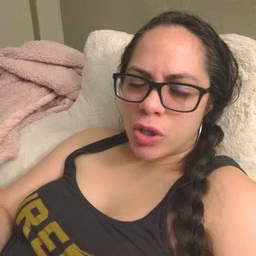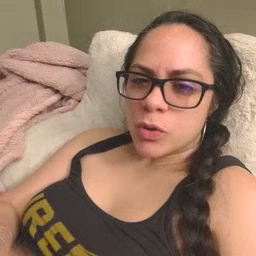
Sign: kiss